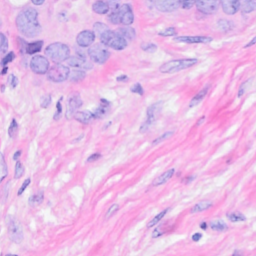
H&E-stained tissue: Breast